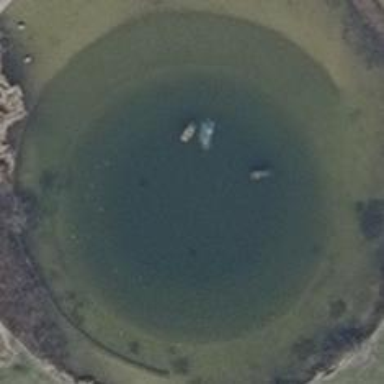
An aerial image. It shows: Beautiful fountain.